Aerial crown-view tile of a tropical tree (Barro Colorado Island, Panama), acquired 20250915:
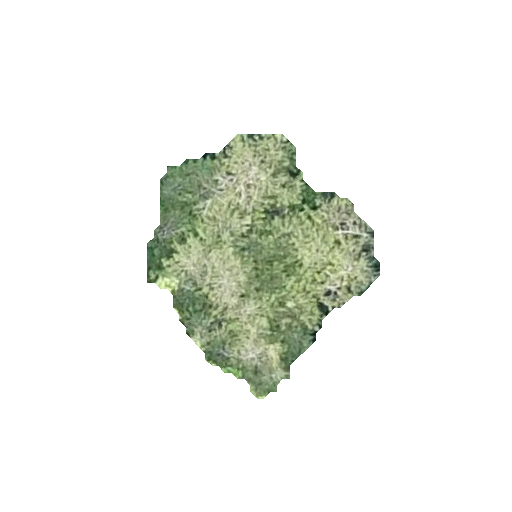
Species: Quararibea stenophylla
GBIF accepted scientific name: Quararibea stenophylla
Crown area: 54.863 m²